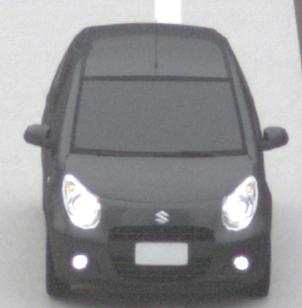
Make: Suzuki
Model: Alto 1.0
Detailed model: Alto (V)
Model produced from: 2011/02
Model produced until: 2011/03
Doors: 5
Color: gray
Road condition: dry road
Daytime: morning or afternoon
Contrast: low contrast